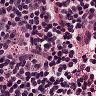
Metastatic tissue present: no